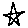
Label: star